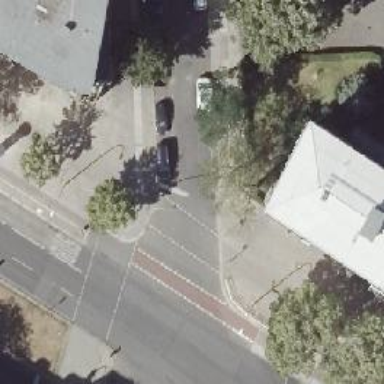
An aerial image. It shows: Crossing with traffic signals.